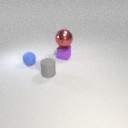
small blue rubber sphere behind small gray rubber cylinder